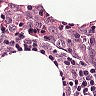
Metastatic tissue present: yes